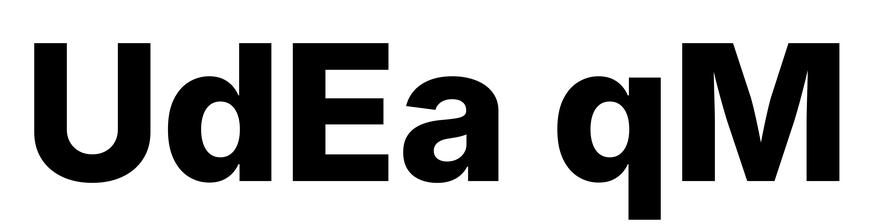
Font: Inter_ExtraBold